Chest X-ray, PA view. Patient: 55 years old, sex M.
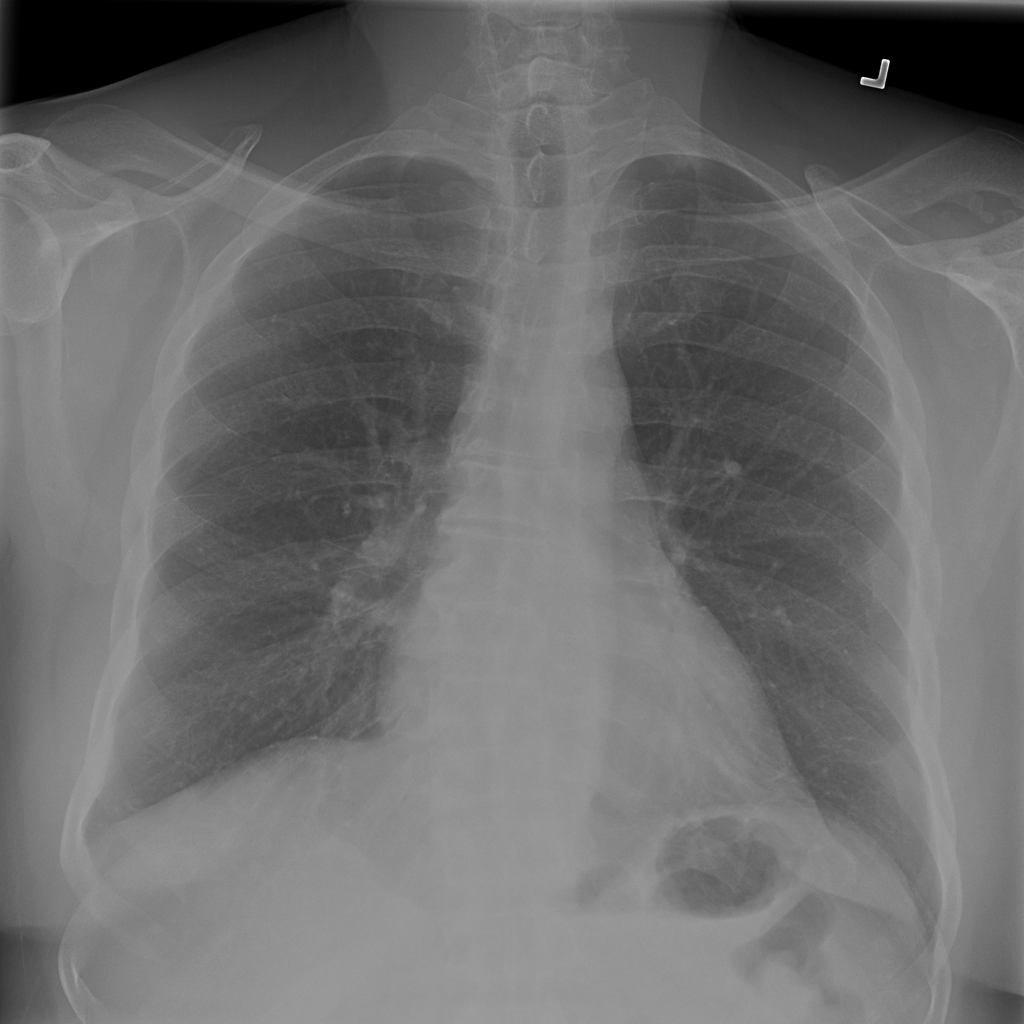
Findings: No Finding